Brain MRI, modality: ceT1
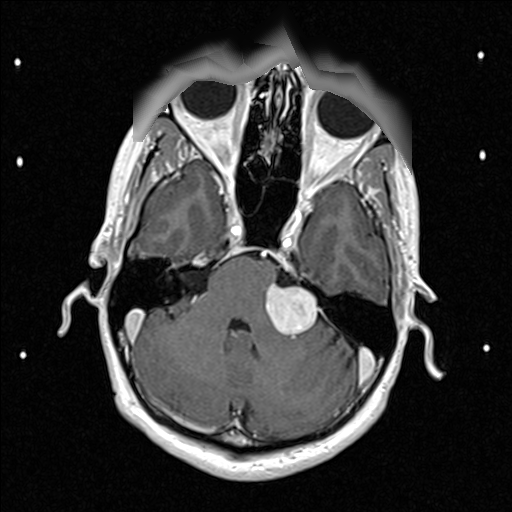